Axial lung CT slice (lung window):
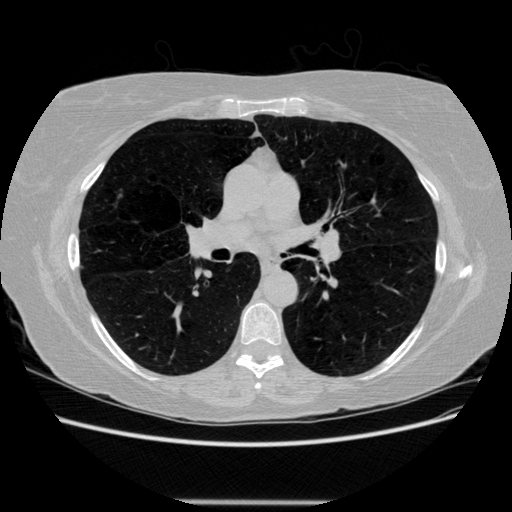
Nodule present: no